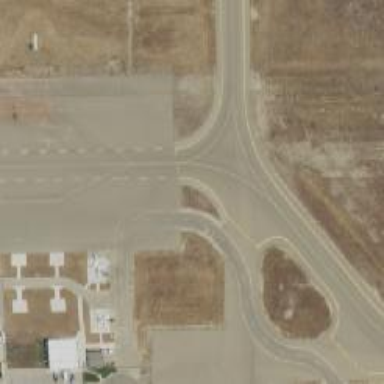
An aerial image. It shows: Image of taxiway at airport.